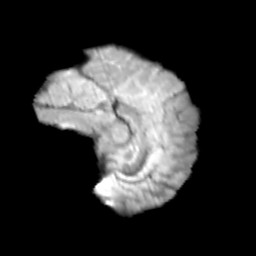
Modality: T2w
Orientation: sagittal
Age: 13
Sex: female
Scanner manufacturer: siemens
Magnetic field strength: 3 T
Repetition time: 3.8 s
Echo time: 0.07 s